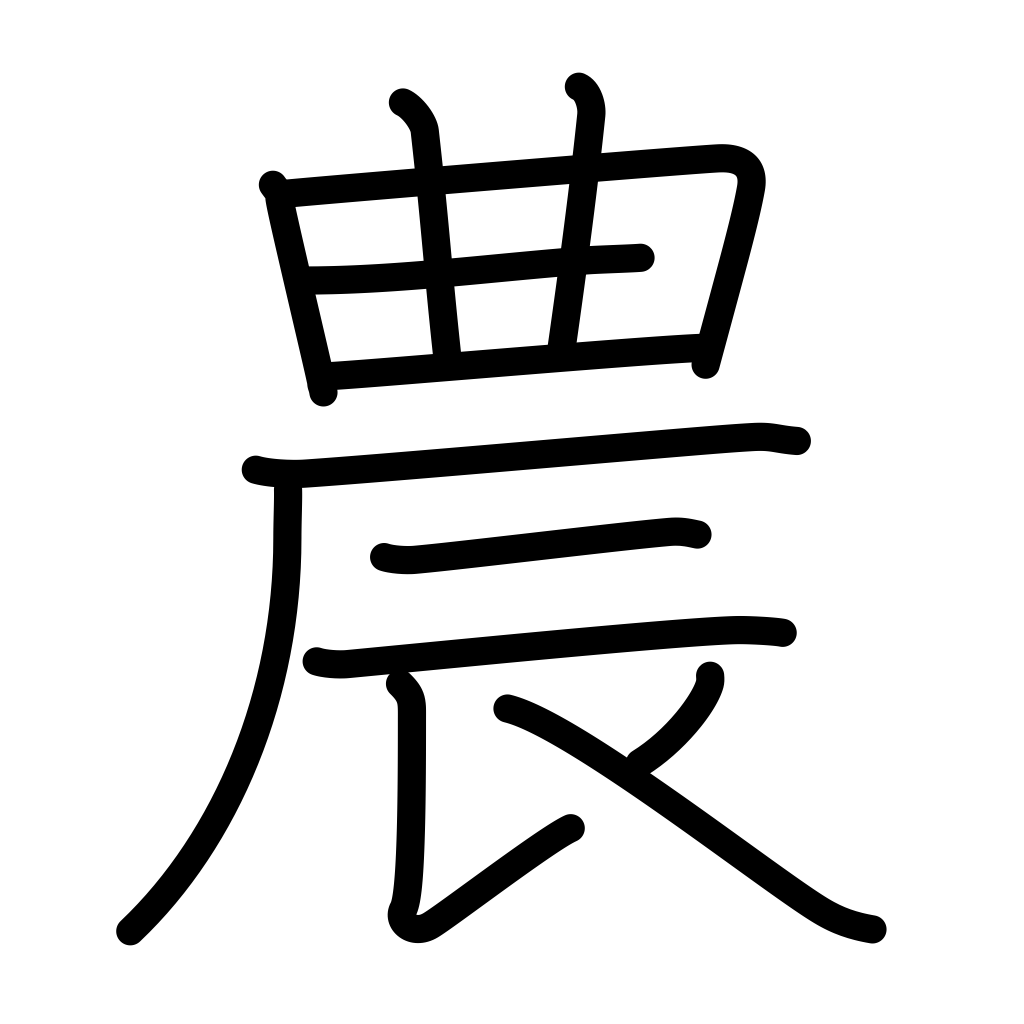
Meaning: agriculture, farmers